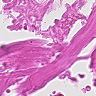
Metastatic tissue present: no